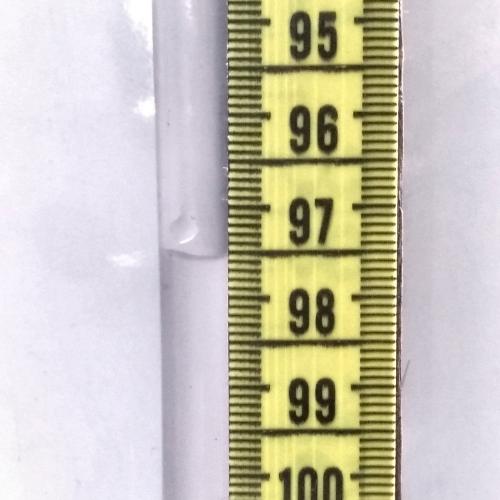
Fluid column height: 97.6 cm